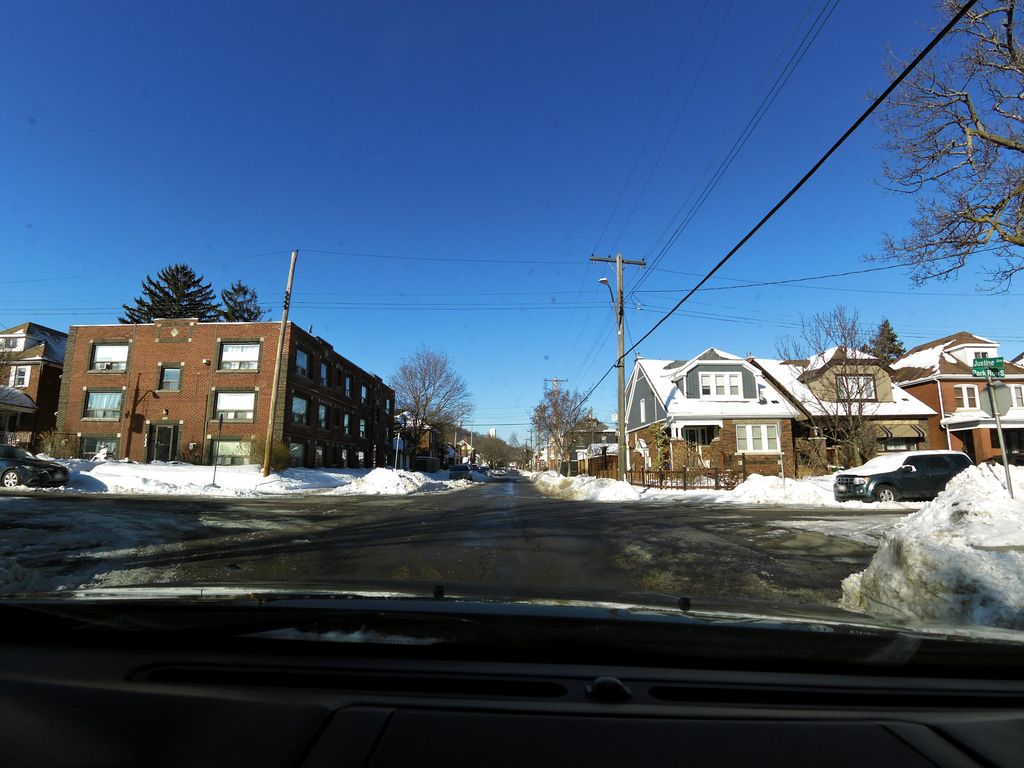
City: hamilton